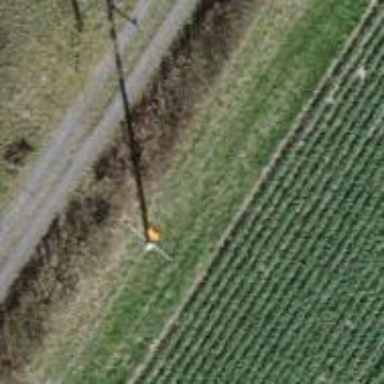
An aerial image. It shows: Pole with roofed pipeline marker.